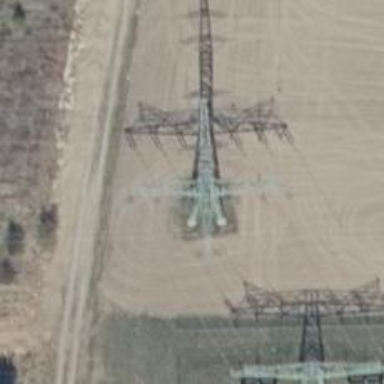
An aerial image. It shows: Three power lines with cables.